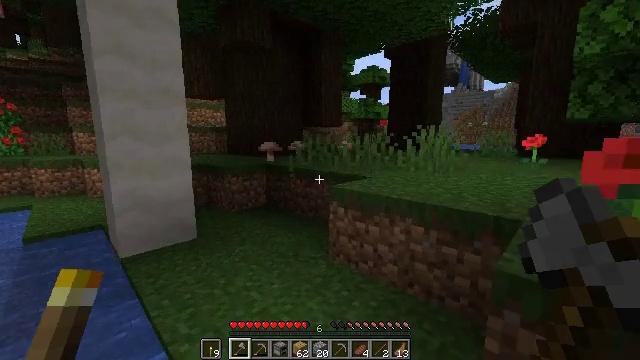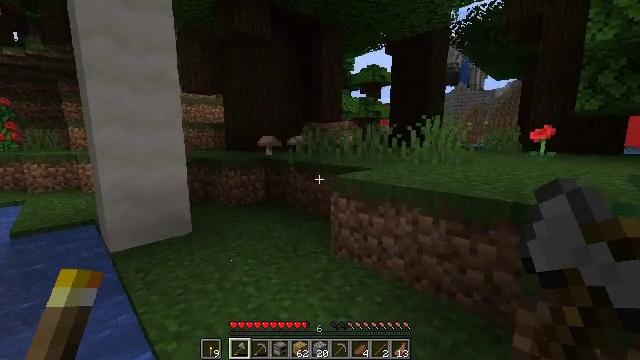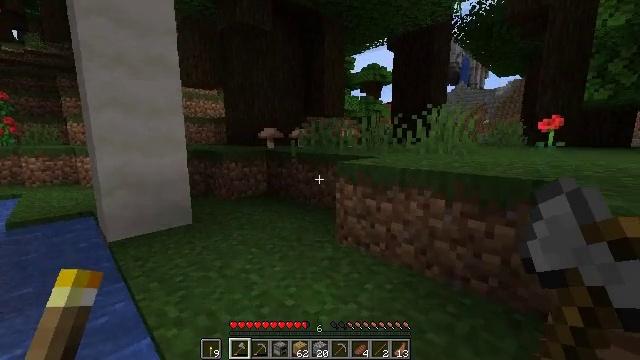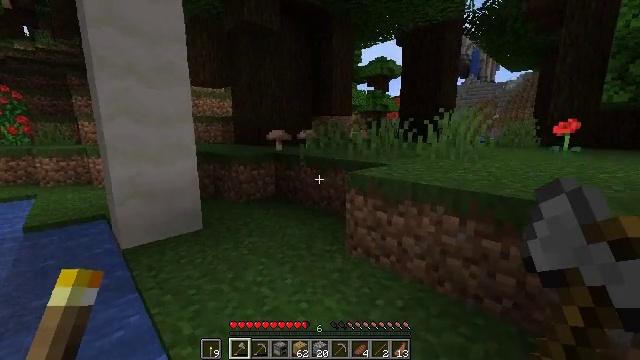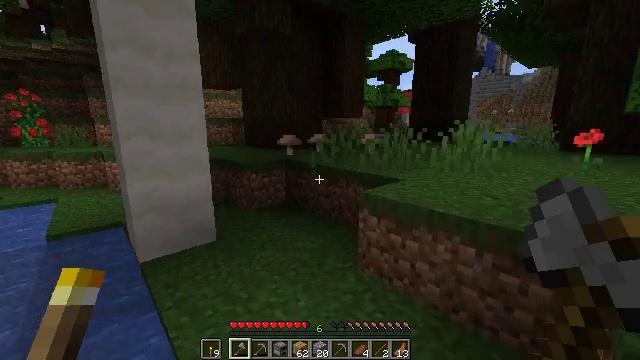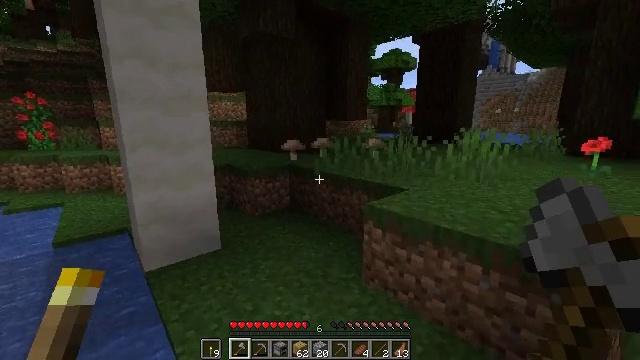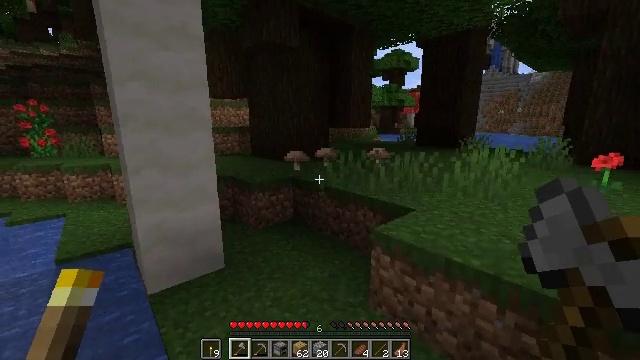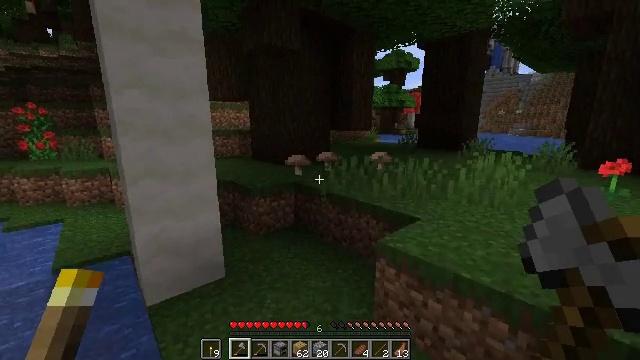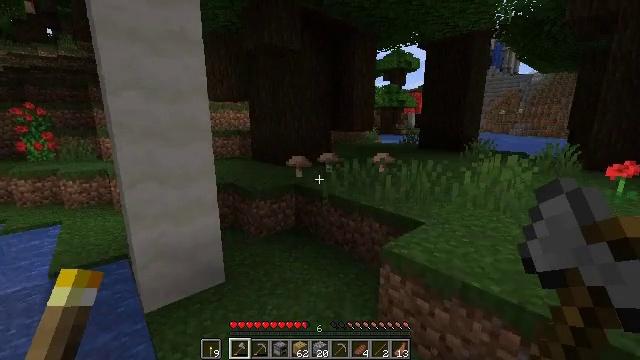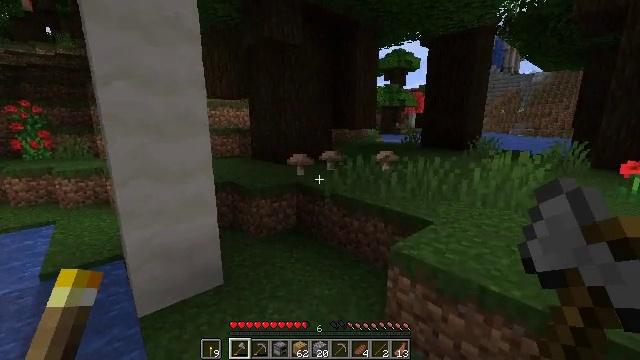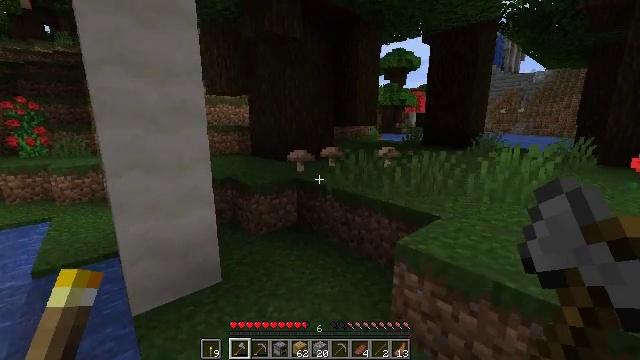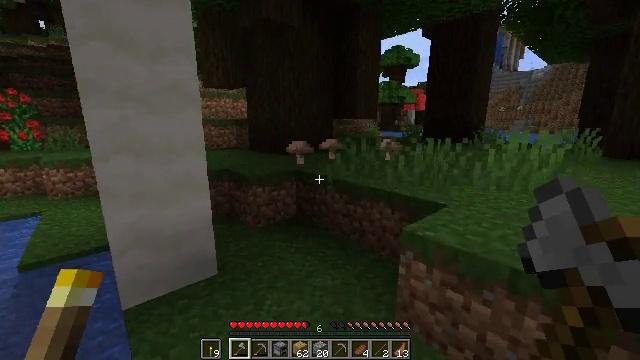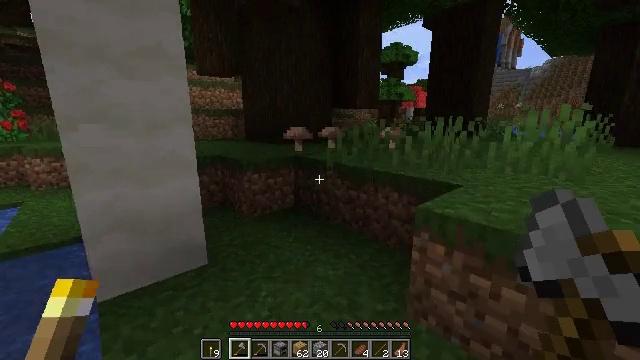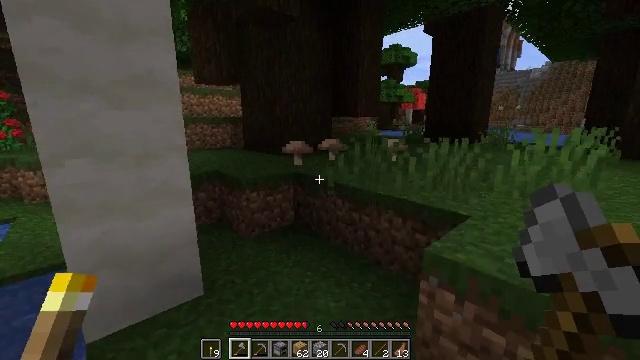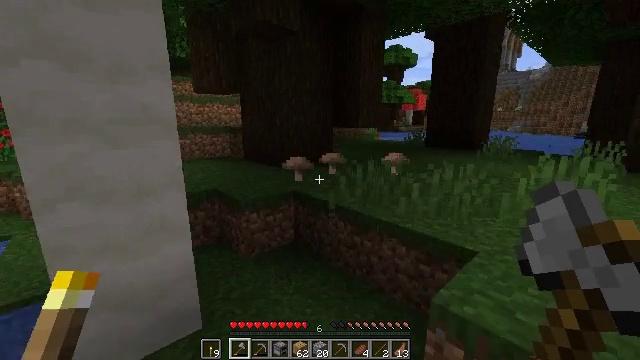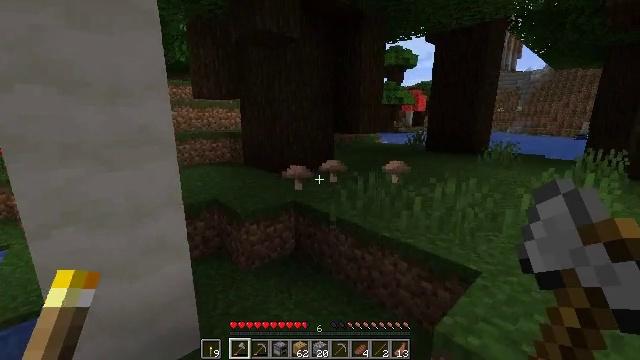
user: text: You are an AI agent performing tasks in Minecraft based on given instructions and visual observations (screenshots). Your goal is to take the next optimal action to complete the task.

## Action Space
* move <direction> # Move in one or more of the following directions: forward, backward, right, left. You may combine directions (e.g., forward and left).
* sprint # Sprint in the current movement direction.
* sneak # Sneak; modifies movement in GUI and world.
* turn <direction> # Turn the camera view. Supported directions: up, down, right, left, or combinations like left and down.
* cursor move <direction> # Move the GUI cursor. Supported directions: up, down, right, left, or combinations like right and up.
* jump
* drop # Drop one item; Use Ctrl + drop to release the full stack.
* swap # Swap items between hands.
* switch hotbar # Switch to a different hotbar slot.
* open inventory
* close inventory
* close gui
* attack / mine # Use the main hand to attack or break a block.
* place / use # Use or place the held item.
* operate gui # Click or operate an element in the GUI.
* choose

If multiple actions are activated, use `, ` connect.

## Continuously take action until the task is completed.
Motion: motion action
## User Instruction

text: Mine the brown mushroom from the ground.
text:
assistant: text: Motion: move forward, jump
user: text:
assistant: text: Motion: move forward, jump
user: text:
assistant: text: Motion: move forward, turn left and down, jump
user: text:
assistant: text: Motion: move forward, turn left and down, jump
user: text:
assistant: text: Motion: move forward, jump
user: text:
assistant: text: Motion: move forward, jump
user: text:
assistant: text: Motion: move forward, jump
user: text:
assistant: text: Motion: move forward, jump
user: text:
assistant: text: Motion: move forward, jump
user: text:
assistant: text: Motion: move forward, jump
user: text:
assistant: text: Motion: move forward, jump
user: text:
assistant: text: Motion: move forward, jump
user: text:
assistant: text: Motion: move forward, jump
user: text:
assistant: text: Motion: move forward, jump
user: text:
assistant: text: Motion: move forward
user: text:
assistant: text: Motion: move forward
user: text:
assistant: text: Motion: move forward
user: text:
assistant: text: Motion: move forward
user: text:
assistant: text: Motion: move forward and move left, turn down
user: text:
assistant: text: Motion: move forward and move left, turn right and down
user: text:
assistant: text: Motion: move forward and move left, turn right and down
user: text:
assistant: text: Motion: move forward and move left, turn right and down
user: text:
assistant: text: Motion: move forward and move left, turn right
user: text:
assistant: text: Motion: move forward and move left, turn right
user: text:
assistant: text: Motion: move forward
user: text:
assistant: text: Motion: move forward
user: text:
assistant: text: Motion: move forward and move left
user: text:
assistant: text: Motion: move forward and move left
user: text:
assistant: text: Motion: move forward and move left
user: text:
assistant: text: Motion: move forward and move left